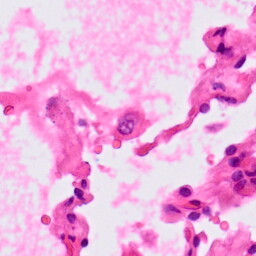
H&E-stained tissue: Lung